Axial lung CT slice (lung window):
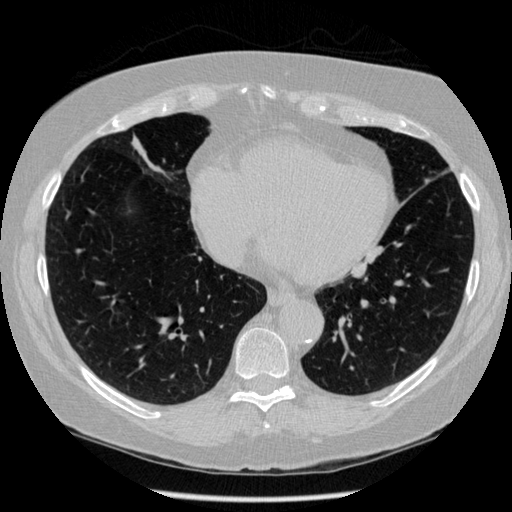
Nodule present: no